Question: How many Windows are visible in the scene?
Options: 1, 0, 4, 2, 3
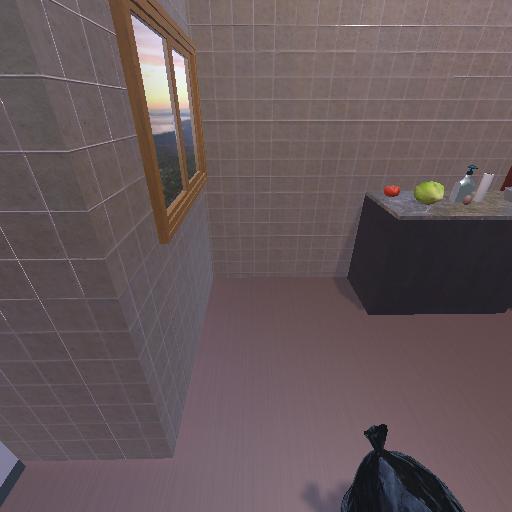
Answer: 1